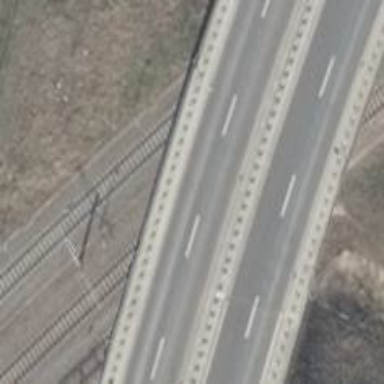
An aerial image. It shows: Tertiary road with asphalt surface that goes over bridge.